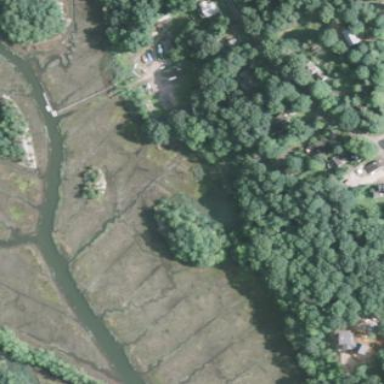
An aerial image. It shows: Saltmarsh wetland area.